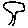
Label: tree